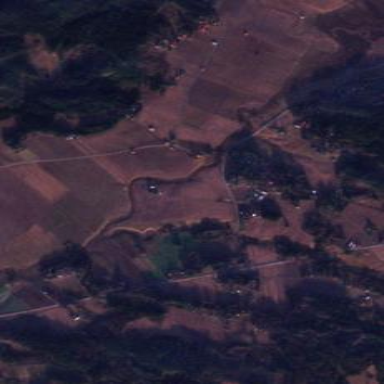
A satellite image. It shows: Picturesque farmland scene.